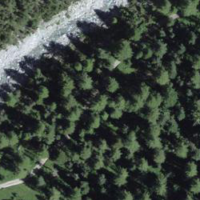
EUNIS habitat code: 43
Species observed at this site:
Pinguicula alpina